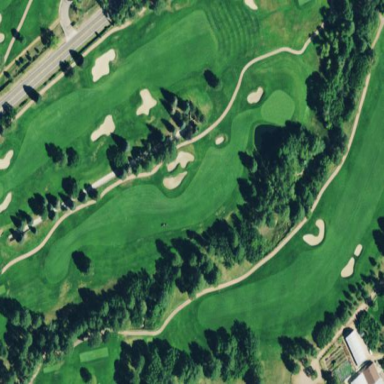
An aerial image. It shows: Rough area in golf course.